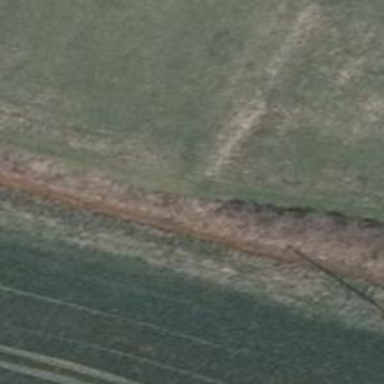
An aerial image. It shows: Track with very rough surface.